Question: I'm trying to update my repository permissions so that just developers in my team have access.
For 'Scoped' access it just lists 'Project Areas' :

Is it possible to select a 'Team Area' instead to restrict access to just developers in that team ?
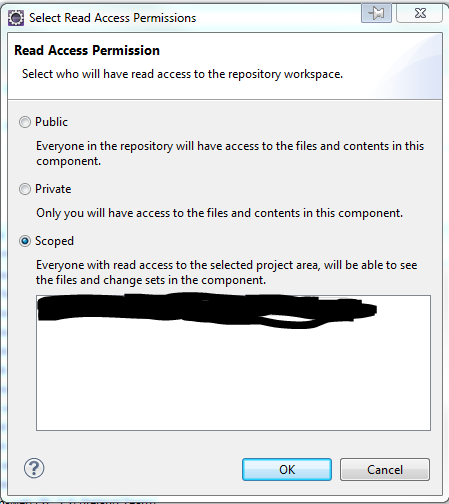
Answer: You have all the possible access management restrictions detailed in "<URL>".
What you describe isn't possible for Repository workspace.
It is possible (with RTC4+ only) to <URL>.
You can also look into stream ownership.
But regarding your own repo workspace, you can only limit it to member of project area, not of a team area.